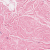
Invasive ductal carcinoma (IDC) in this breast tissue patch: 0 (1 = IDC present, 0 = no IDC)